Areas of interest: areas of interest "Guangzhou Guofu Football Club"
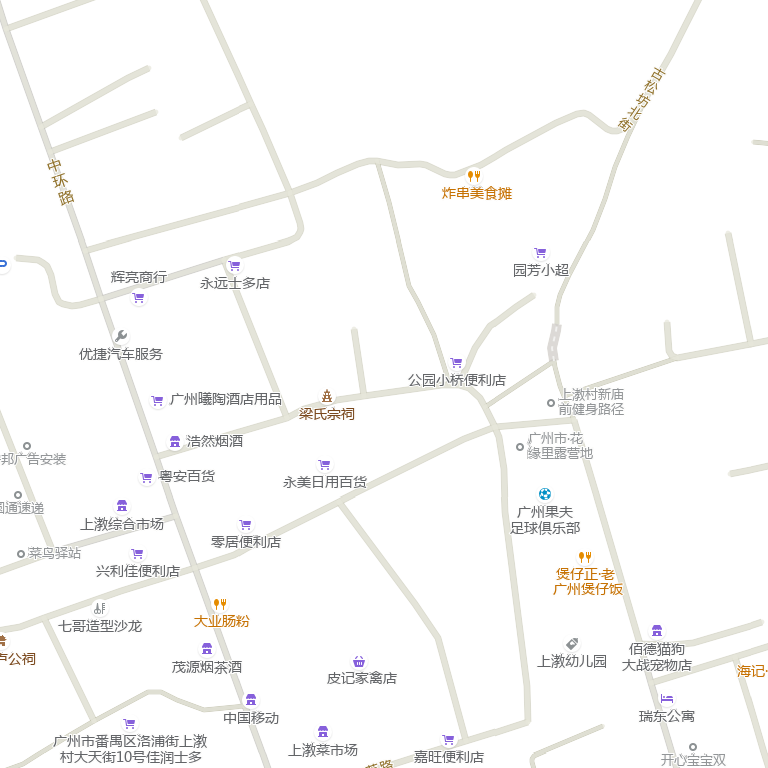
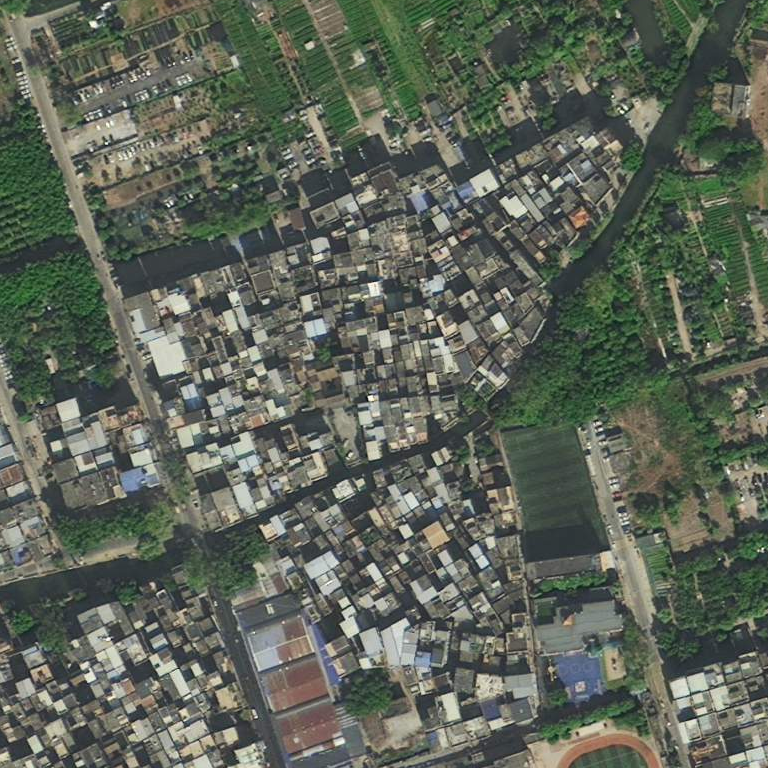